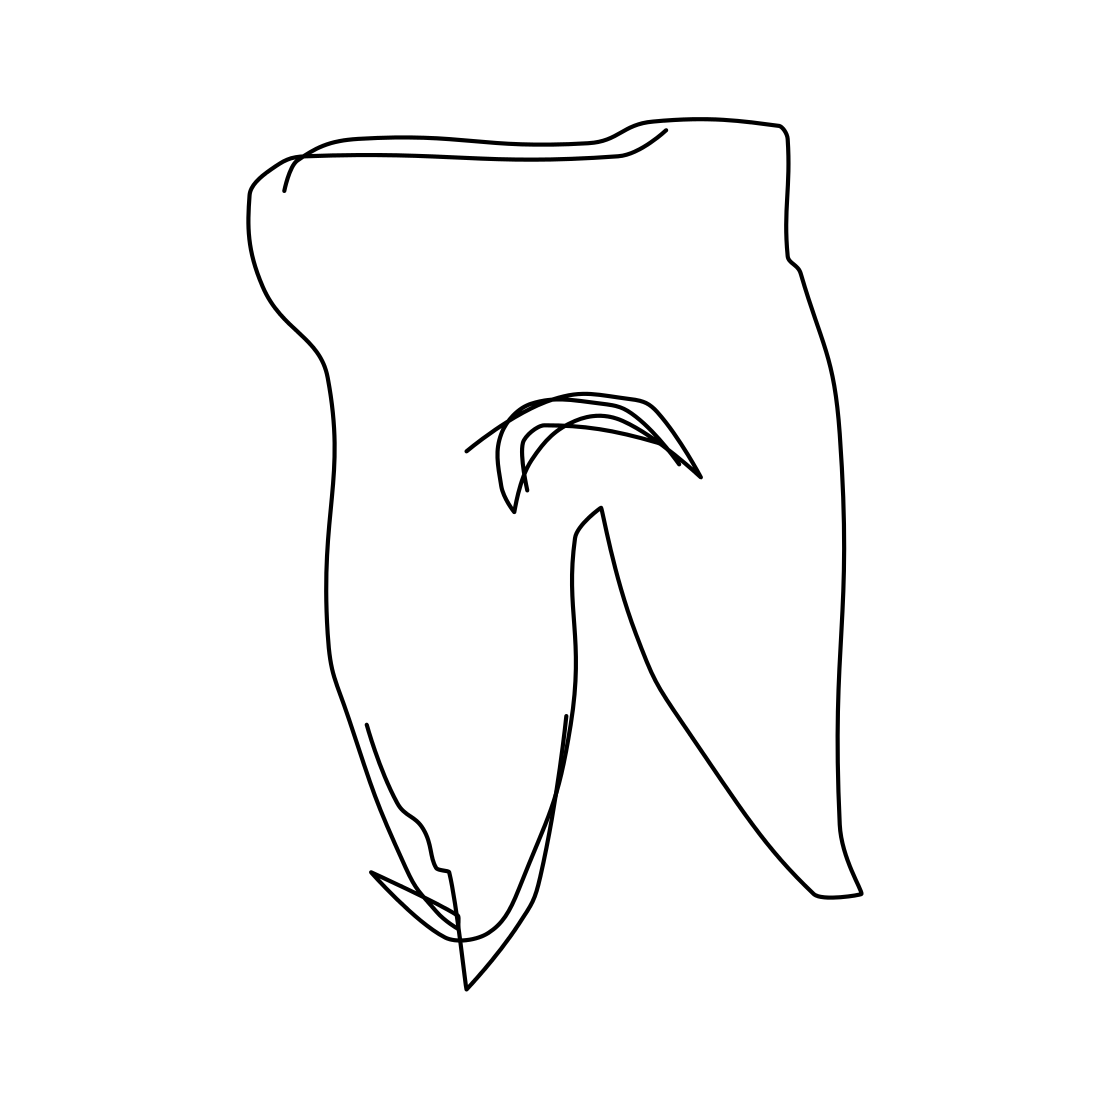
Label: tooth